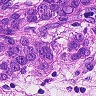
Metastatic tissue present: yes